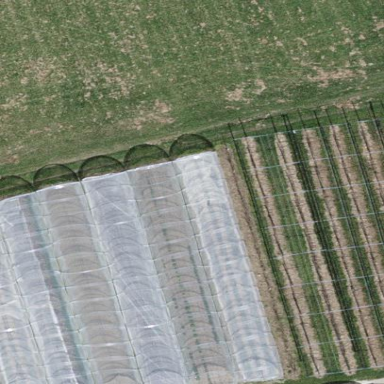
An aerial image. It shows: Greenhouse.